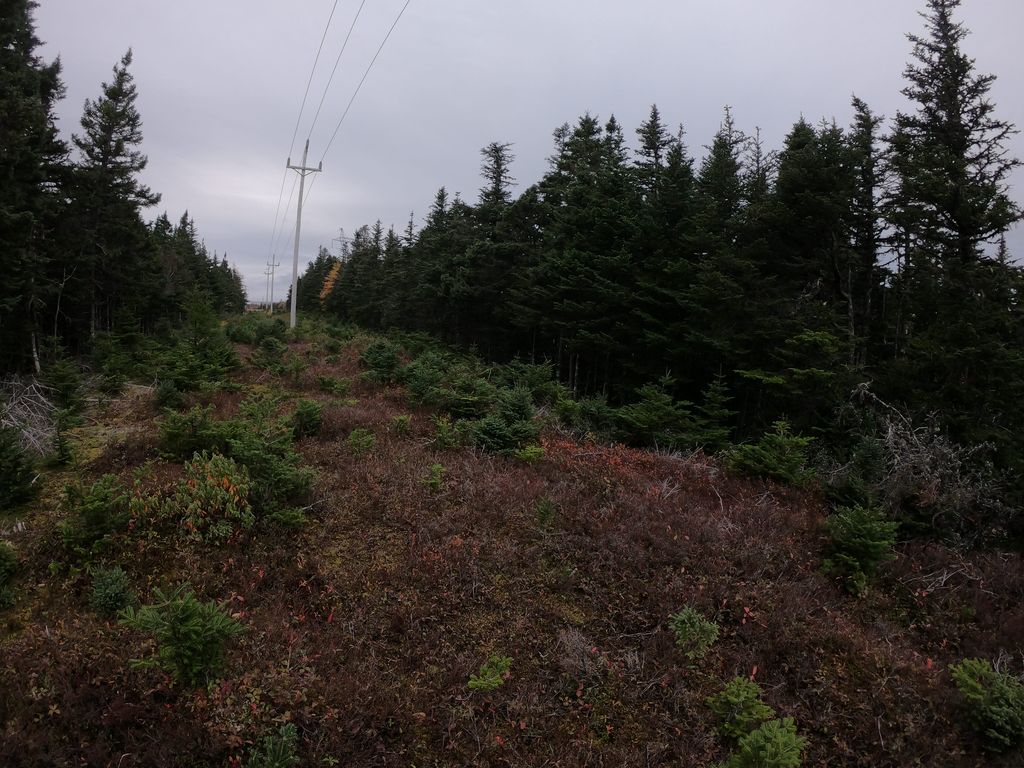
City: st_johns